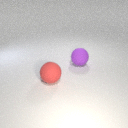
large purple rubber sphere behind large red rubber sphere